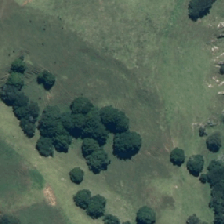
Land cover: indigenous_forest